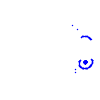
Particle: kaon